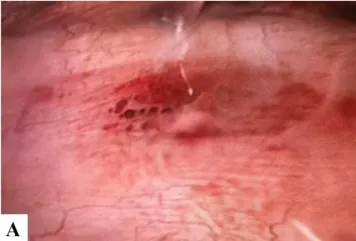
A. The lesion in the sigmoid colon.
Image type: medical_photograph (skin_photograph)